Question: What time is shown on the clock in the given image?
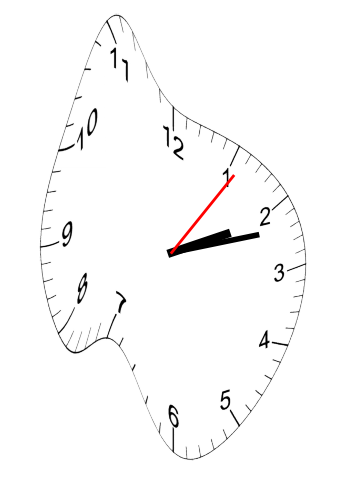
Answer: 02:12:06